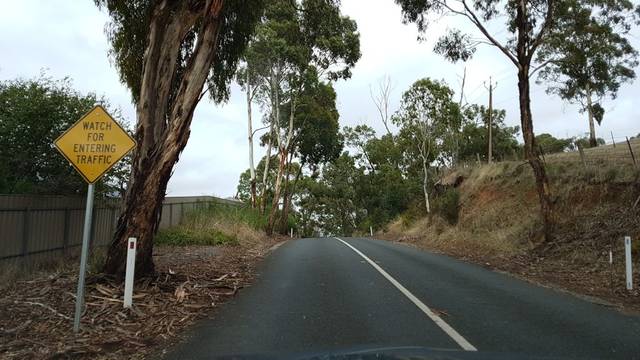
Region: Australia
Coordinates: -35.069, 138.844